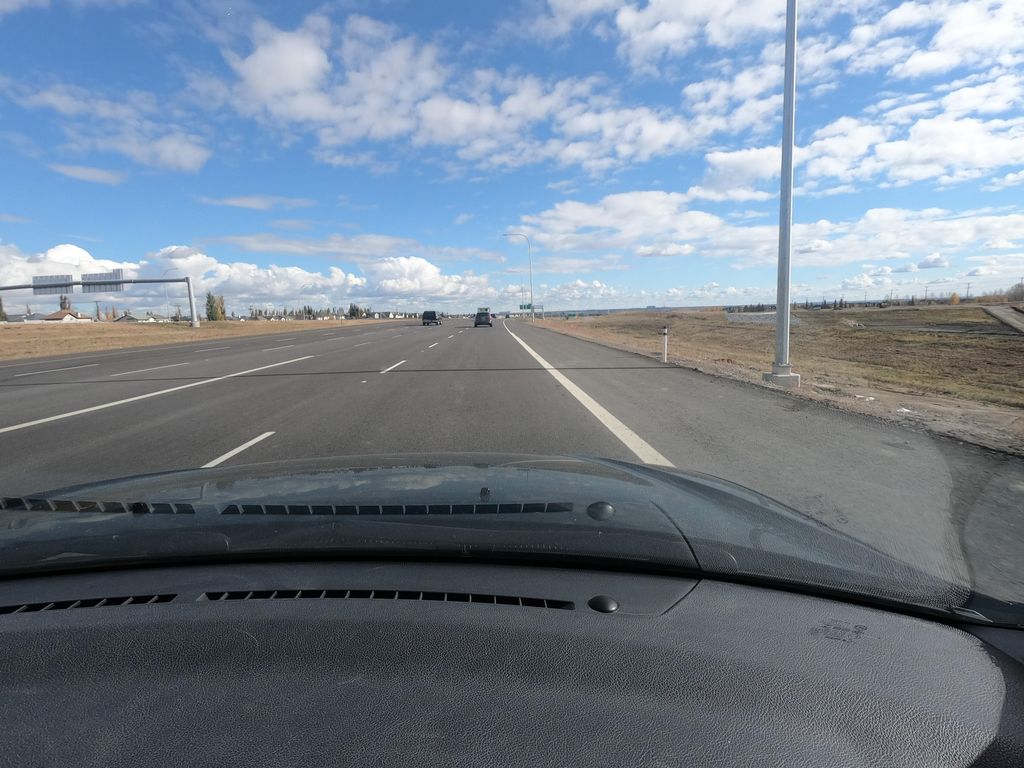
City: calgary